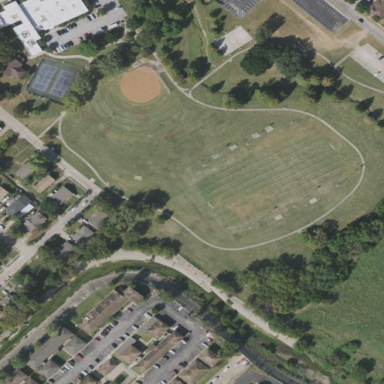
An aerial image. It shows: American football pitch.